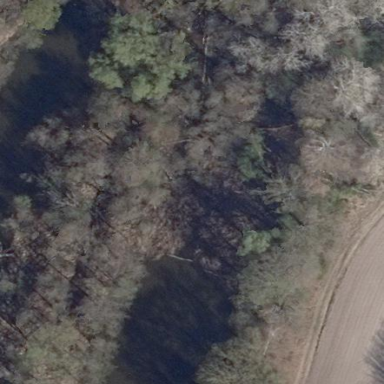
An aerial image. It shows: Reedbed in wetland area.